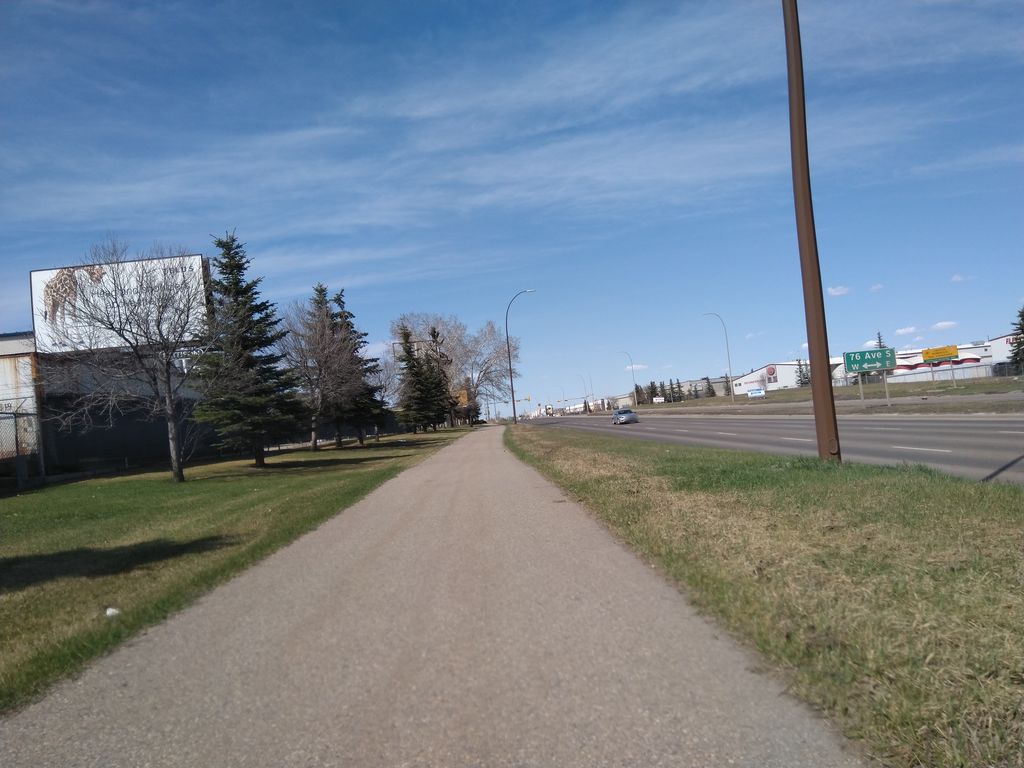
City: calgary